Question: yesterday i have update my avd at that time internet connection are disconnect.and i got a problem in Build & run project.so simple i have Clean it. and its goes to working fine but when i open xml file it will give message like i think that any tools are missing it will update shortly.but not getting any update. and in any project while i have open project it will give message again this.
i have attach one screen short please consider it and tell me what is the problem?

Note:
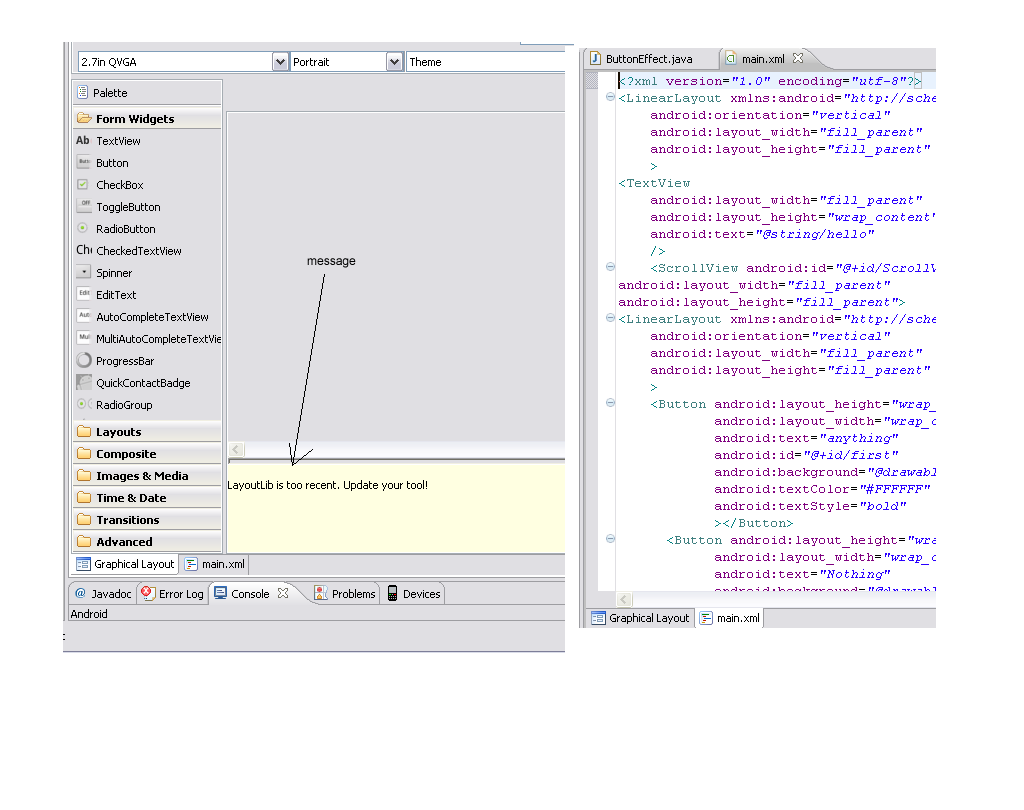
Answer: update your SDK in eclipse, by going to select the latest package and download
In the "Graphical Layout" tab of the layout editor there is a dropdown(above theme) for selecting the Android version to use. so select a compatible version and you're probably good to go.